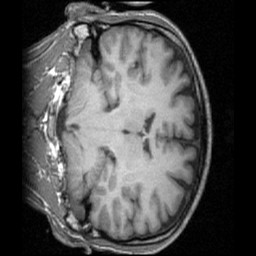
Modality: T1w
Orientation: coronal
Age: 35